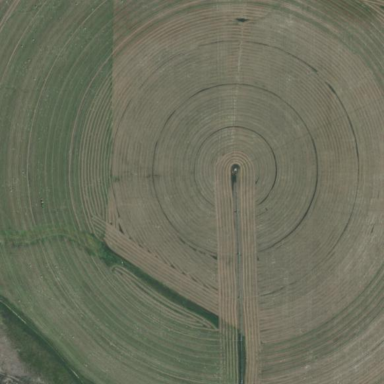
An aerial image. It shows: Farmland with pivot irrigation system.